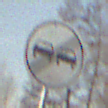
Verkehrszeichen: EndeUeberholverbot
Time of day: MorningAfternoon
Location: Outdoor (Suburban)
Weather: PartlyCloudy
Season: NotSpecified
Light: Natural